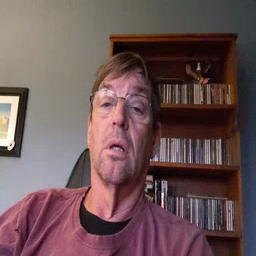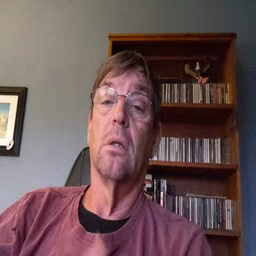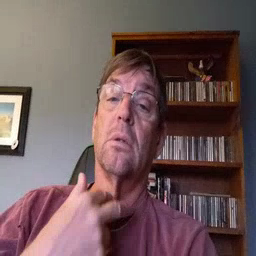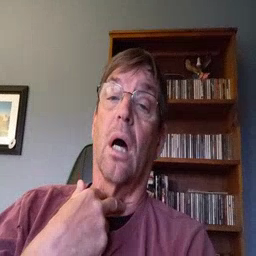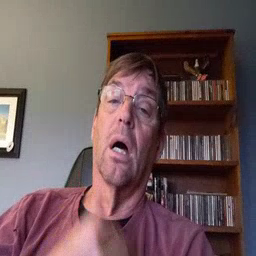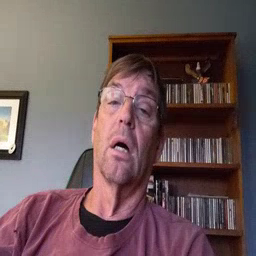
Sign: stuck